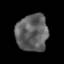
Tissue: lung
Cell type: Epithelial cells
Senescence score: 0.2181
Nuclear area (px): 1151
Mean DAPI intensity: 95.953